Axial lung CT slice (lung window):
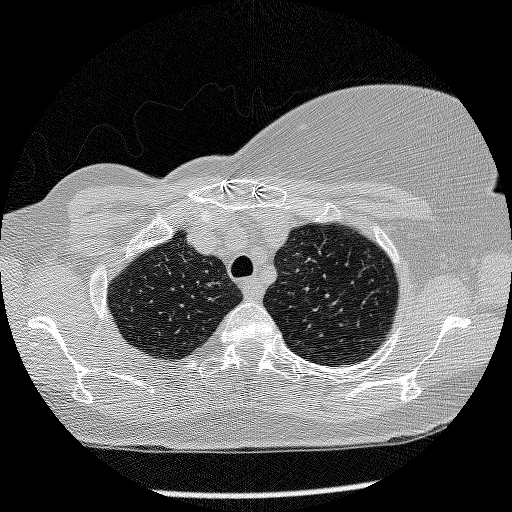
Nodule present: no